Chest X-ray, PA view. Patient: 19 years old, sex F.
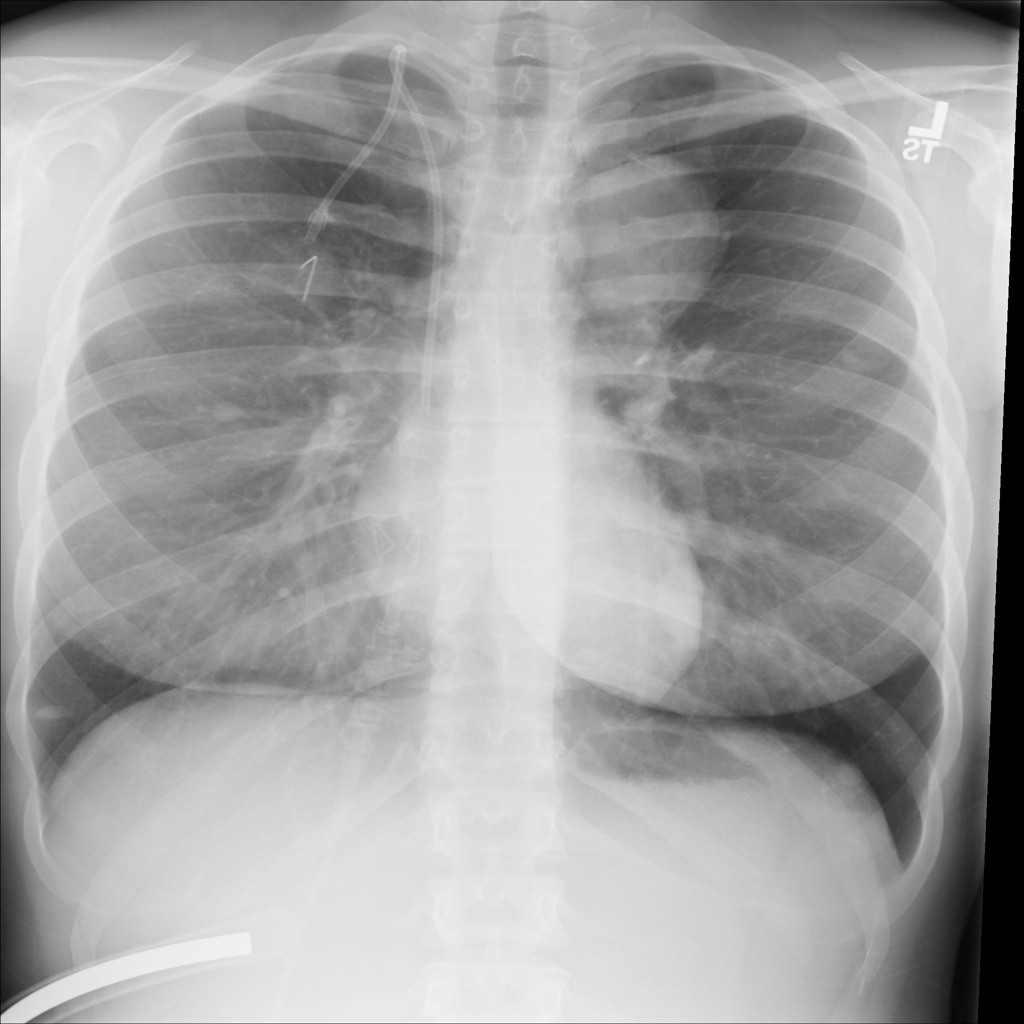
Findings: Nodule